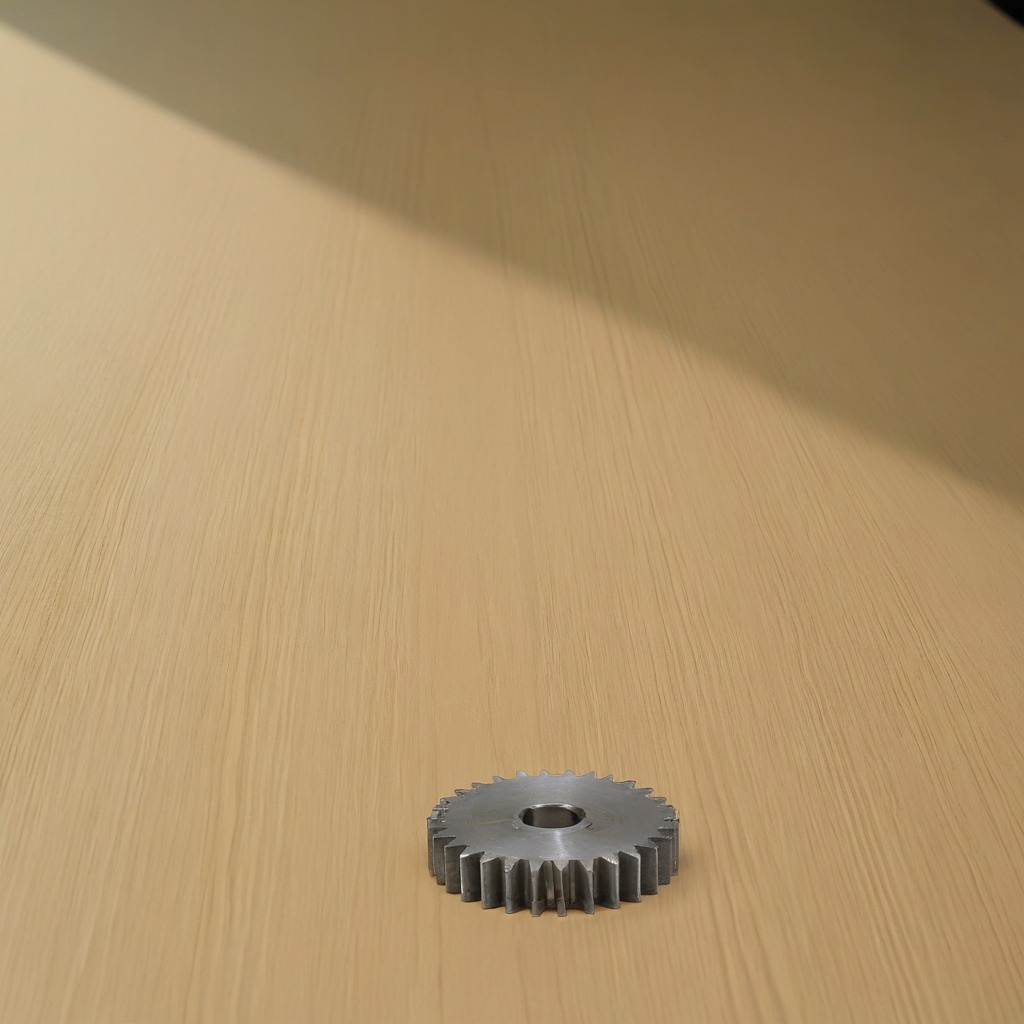
A steel gear with teeth is lying on the plywood surface in a paint workshop lit by afternoon window light.